На рисунке показана заземлённая проводящая пластина очень больших размеров. На расстоянии $d$ от неё размещён точечный заряд величиной $-q$.
Найдите напряжённость поля $E_{iP}$, создаваемого индуцированным в пластине зарядом, в точке $P$ внутри неё. Расстояние между точками $P$ и $A$ равно $r$.
Найдите напряжённость электрического поля $E_{iP'}$, создаваемого индуцированным в пластине зарядом, в точке $P'$ вне её. Точки $P$ и $P'$ расположены симметрично относительно правой границы пластины.
Покажите, что напряжённость электрического поля у поверхности проводника направлена по нормали к поверхности.
Найдите, с какой силой $F$ индуцированный на пластине заряд действует на точечный заряд $-q$. Пластину отсоединяют от земли и подают на неё заряд $+Q$.
В пренебрежении краевыми эффектами найдите, как должен распределиться этот заряд по поверхности пластины для достижения электростатического равновесия.
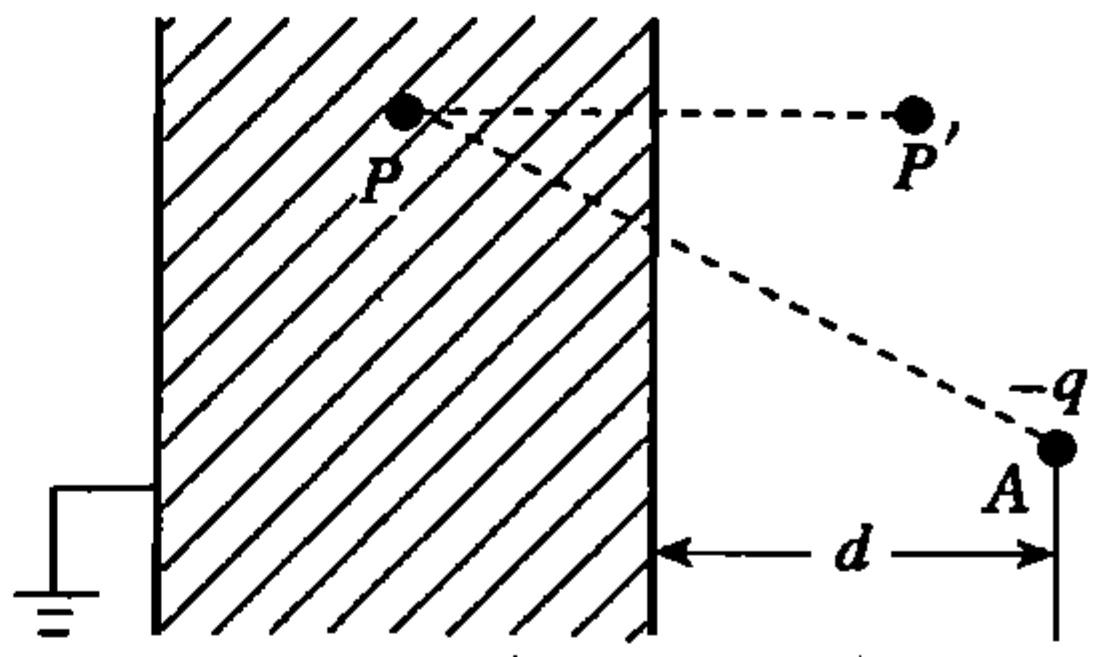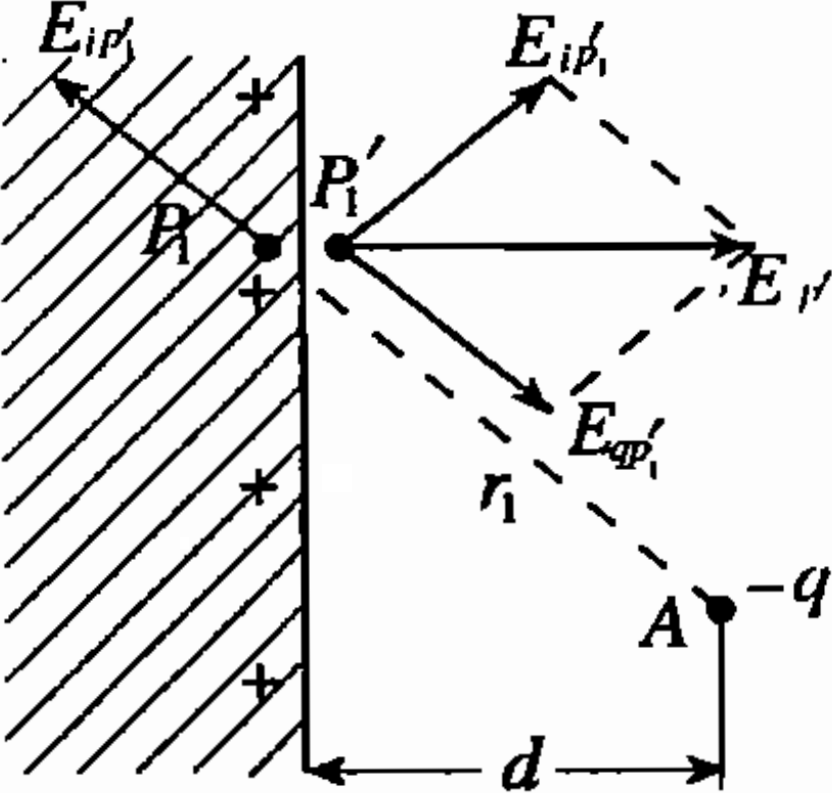
Найдите напряжённость поля $E_{iP}$, создаваемого индуцированным в пластине зарядом, в точке $P$ внутри неё. Расстояние между точками $P$ и $A$ равно $r$.
Ответ: \[E_{iP}=\frac{kq}{r^2}.\]

Найдите напряжённость электрического поля $E_{iP'}$, создаваемого индуцированным в пластине зарядом, в точке $P'$ вне её. Точки $P$ и $P'$ расположены симметрично относительно правой границы пластины.
Ответ: \[E_{iP'}=\frac{kq}{r^2}.\]

Покажите, что напряжённость электрического поля у поверхности проводника направлена по нормали к поверхности.

Найдите, с какой силой $F$ индуцированный на пластине заряд действует на точечный заряд $-q$.
Ответ: \[F=-\frac{kq^2}{4d^2}.\]

В пренебрежении краевыми эффектами найдите, как должен распределиться этот заряд по поверхности пластины для достижения электростатического равновесия.
Ответ: Заряд должен распределиться по пластине равномерно.
Темы:
T, Электростатика, Напряженность, Электромагнетизм, Китайские